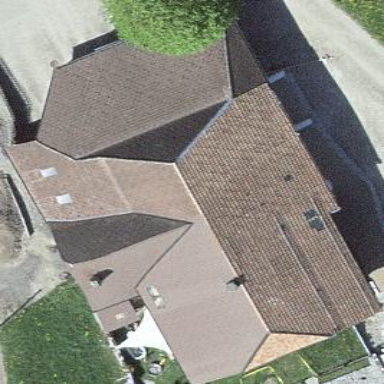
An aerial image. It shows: Farm building.